Interaction volume radius: 10 \u00c5
Interaction volume height: 25 \u00c5
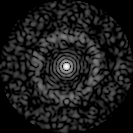
Disorder parameter: 0.84